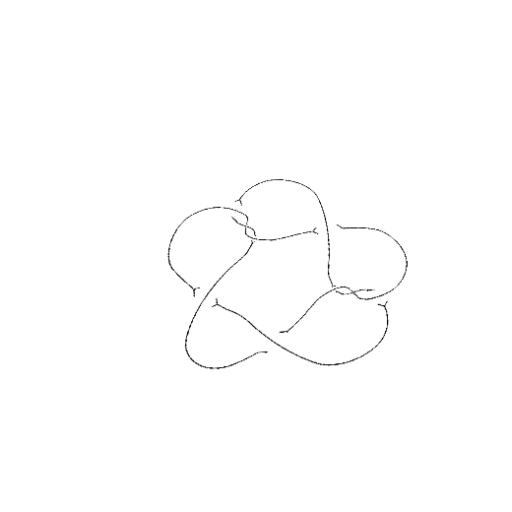
Crossing number: 9